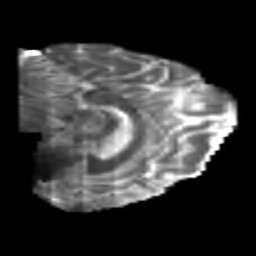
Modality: T2w
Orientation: sagittal
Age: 42
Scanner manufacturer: philips
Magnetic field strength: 3 T
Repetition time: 8.553 s
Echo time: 0.1273 s